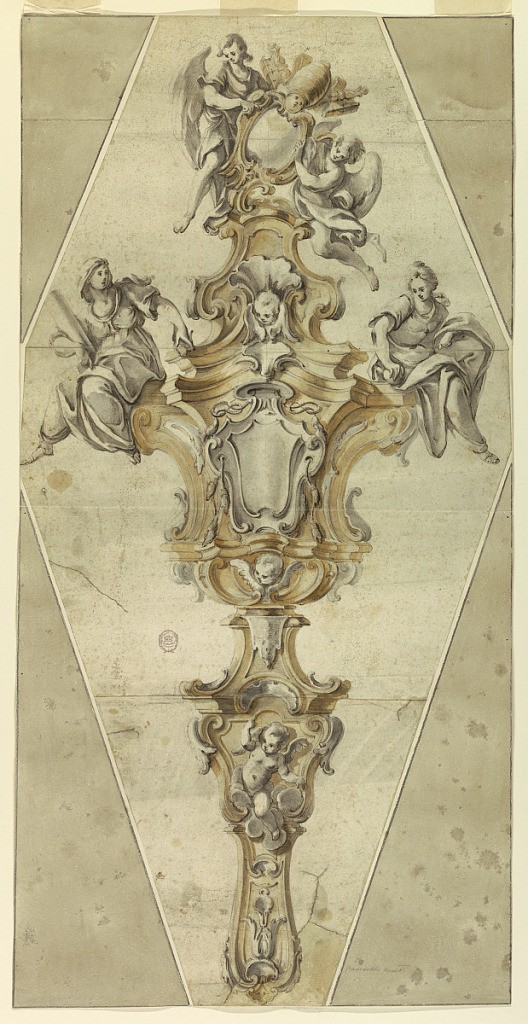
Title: Scepter for Papal Ceremonies
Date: mid- 17th century
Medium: Pen and ink, brush and watercolor on paper
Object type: Drawing
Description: Cross-shaped scepter. At top, a shield with the papal coat-of-arms supported by two angels. At center, a larger shield and two figures of Henyth and Vigilance.